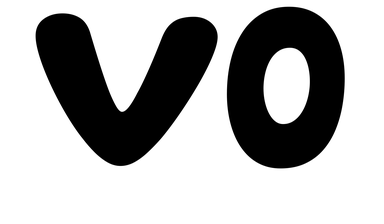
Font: Gluten_SemiBold